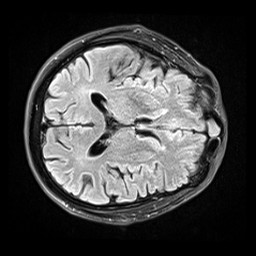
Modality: FLAIR
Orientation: axial
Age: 69
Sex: male
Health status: healthy
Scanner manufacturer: siemens
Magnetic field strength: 3 T
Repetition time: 9 s
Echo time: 0.088 s